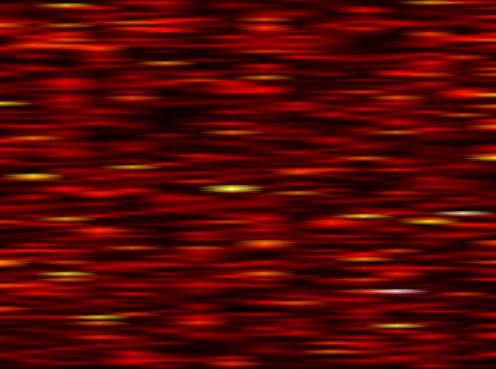
Label: WOLA